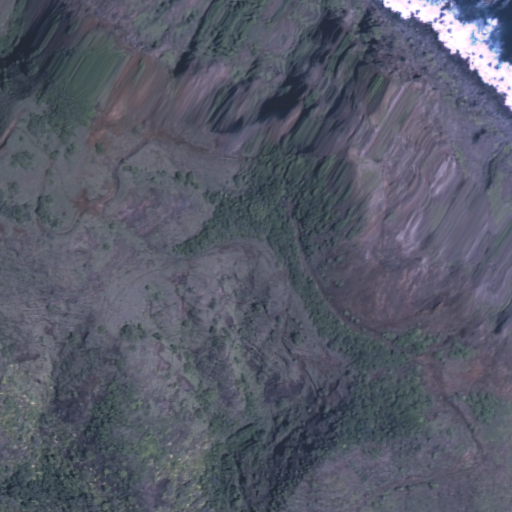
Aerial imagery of cape in Hawaii named Hīnalenale Point containing only unknown